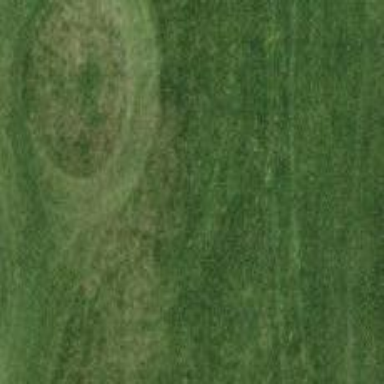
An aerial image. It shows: Golf rough area.